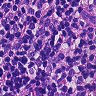
Metastatic tissue present: yes